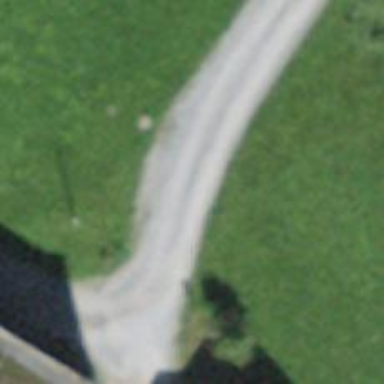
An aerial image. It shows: Track with fine gravel surface. The track type is grade 2.